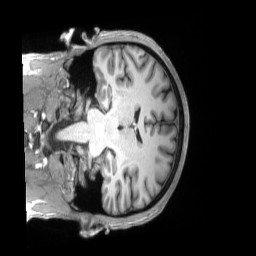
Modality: T1w
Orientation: coronal
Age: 37
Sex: male
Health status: ill
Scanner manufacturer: siemens
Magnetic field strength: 3 T
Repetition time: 2.2 s
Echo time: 0.00157 s